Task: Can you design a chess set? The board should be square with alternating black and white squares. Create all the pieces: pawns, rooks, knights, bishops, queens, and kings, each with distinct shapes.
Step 4475:
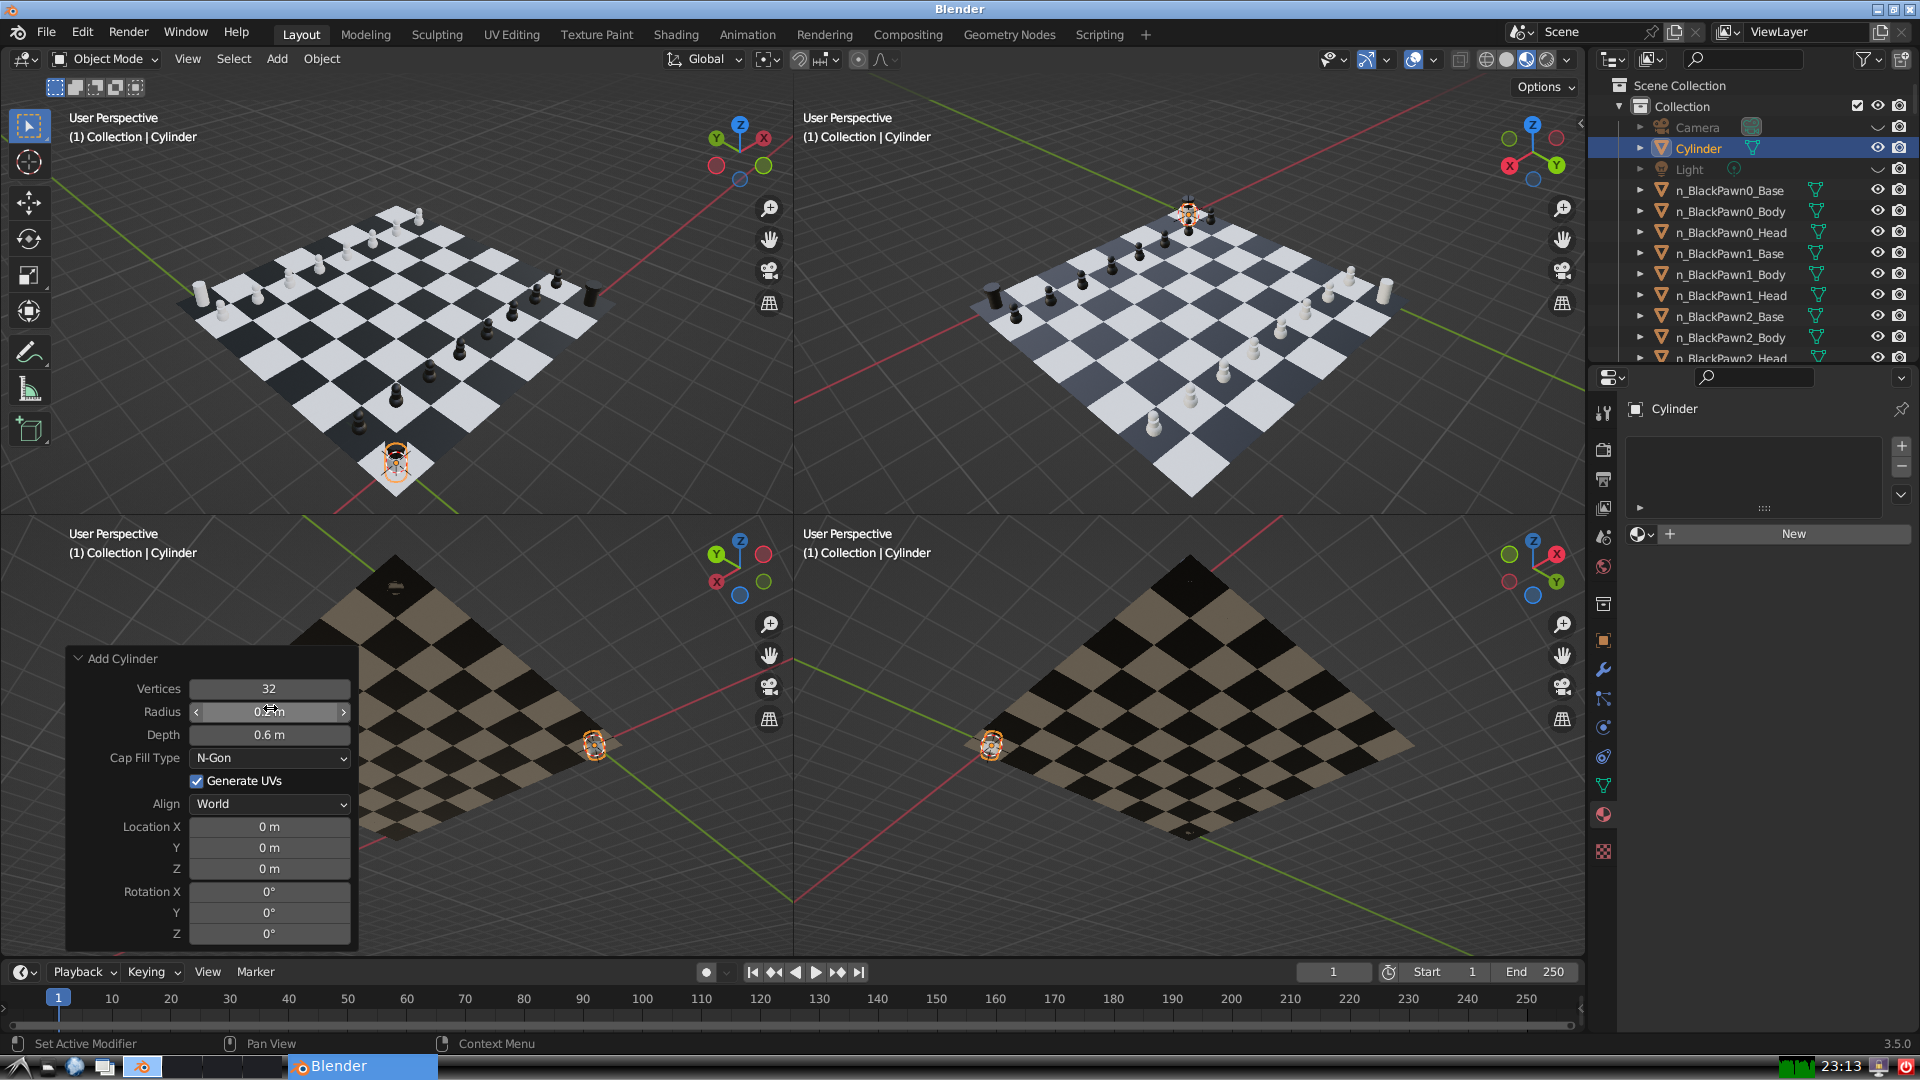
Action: {"mouse_move": [960, 540]}